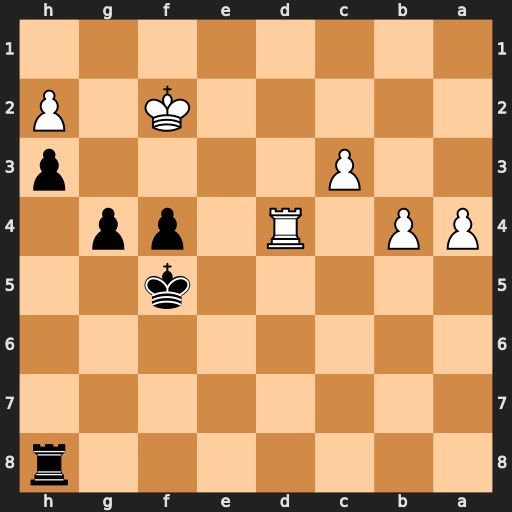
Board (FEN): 7r/8/8/5k2/PP1R1pp1/2P4p/5K1P/8
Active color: b
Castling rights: -
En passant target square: -
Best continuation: g3+ Kf3 gxh2